Question: I have Windows 7 HP Pavilion dv6 note book, but it didn't support for virtualization (as show in figure there is no any option on BIOS).

With this configuration, I can not install Cloudera <URL>.
Due to this issue now I need to clarify the following points,
1) For installing Hadoop, does it need a CPU with support?
- If yes, are there any options for install on older CPUs without virtualization support?
2) For installing Hadoop, whether the CPU should be ?
- If yes, is there any options for install on 32 bit CPUs
Thanks.
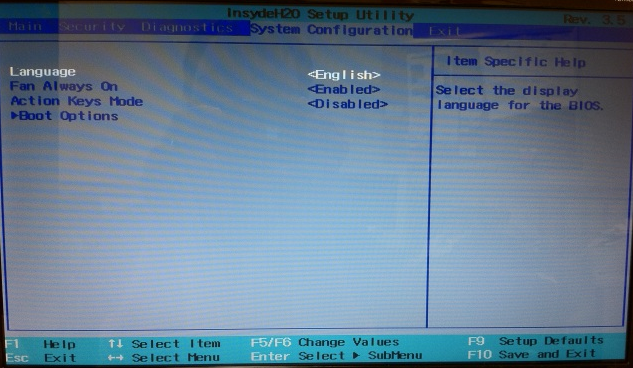
Answer: (1) Hadoop is written (mostly) in Java and does not need CPU virtualization support to run. Java works on 32-bit and 64-bit platforms.
(2) Hadoop runs on either 32-bit or 64-bit CPUs, but matching what your OS is running is probably easiest.
Also, CPU Virtualization support is not strictly required to run Virtual Machines. I've ran both VMWare and VirtualBox VMs on multiple machines without a problem. CPU Virtualization support simply improves performance of VMs running on a host.